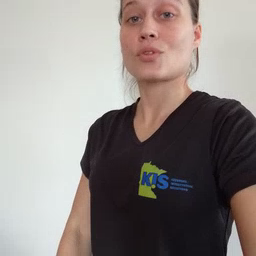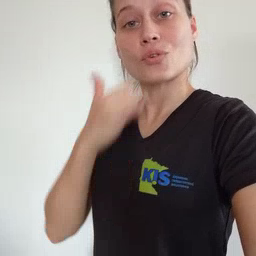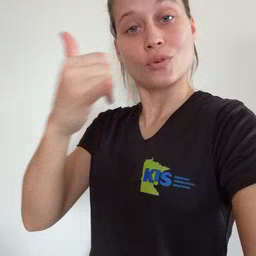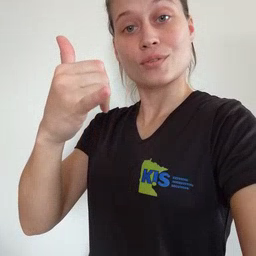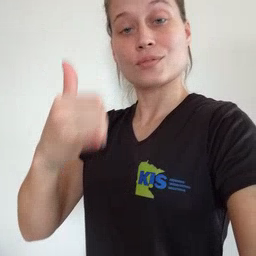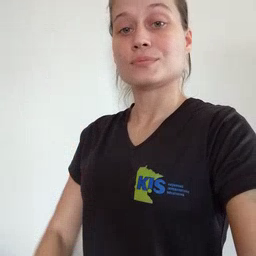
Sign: callonphone